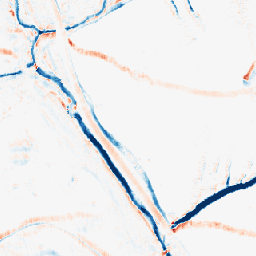
Category: morphological
Decomposition family: morphological_rect
Decomposition parameters: operation: average
width: 5
height: 10
Upsampling method: nearest
Upsampling parameters: scale: 8
Upsampling scale: 8